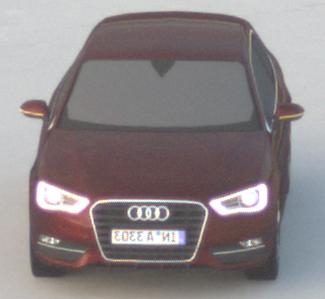
Make: Audi
Model: A3 1.2 TFSI
Detailed model: A3 (8V)
Model produced from: 2013/02
Model produced until: 2014/05
Doors: 3
Color: red
Road condition: dry road
Daytime: sunrise or sunset
Contrast: medium contrast